Field crop: maize
Growth stage: 2
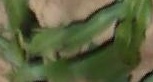
Species: maize